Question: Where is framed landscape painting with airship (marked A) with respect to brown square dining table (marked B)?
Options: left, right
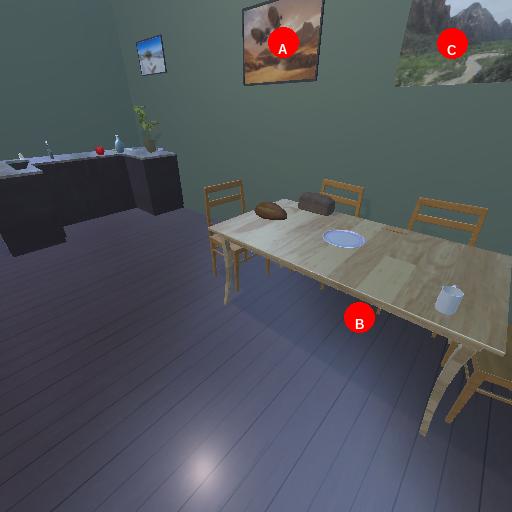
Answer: left